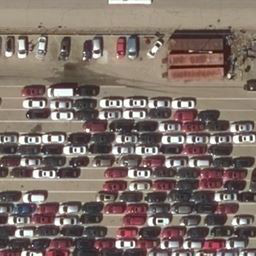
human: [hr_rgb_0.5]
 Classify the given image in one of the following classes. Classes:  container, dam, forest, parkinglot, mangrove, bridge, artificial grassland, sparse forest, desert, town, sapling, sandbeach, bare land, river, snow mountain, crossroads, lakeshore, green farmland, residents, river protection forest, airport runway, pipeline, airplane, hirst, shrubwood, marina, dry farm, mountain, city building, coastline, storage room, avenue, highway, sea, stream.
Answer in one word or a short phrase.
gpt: parkinglot